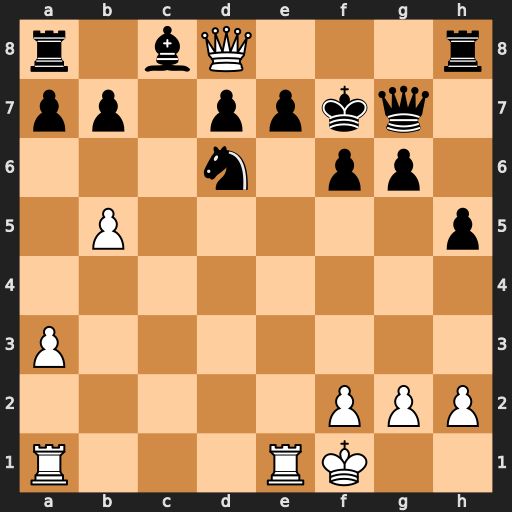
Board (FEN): r1bQ3r/pp1ppkq1/3n1pp1/1P5p/8/P7/5PPP/R3RK2
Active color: w
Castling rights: -
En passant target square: -
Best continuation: Rxe7#